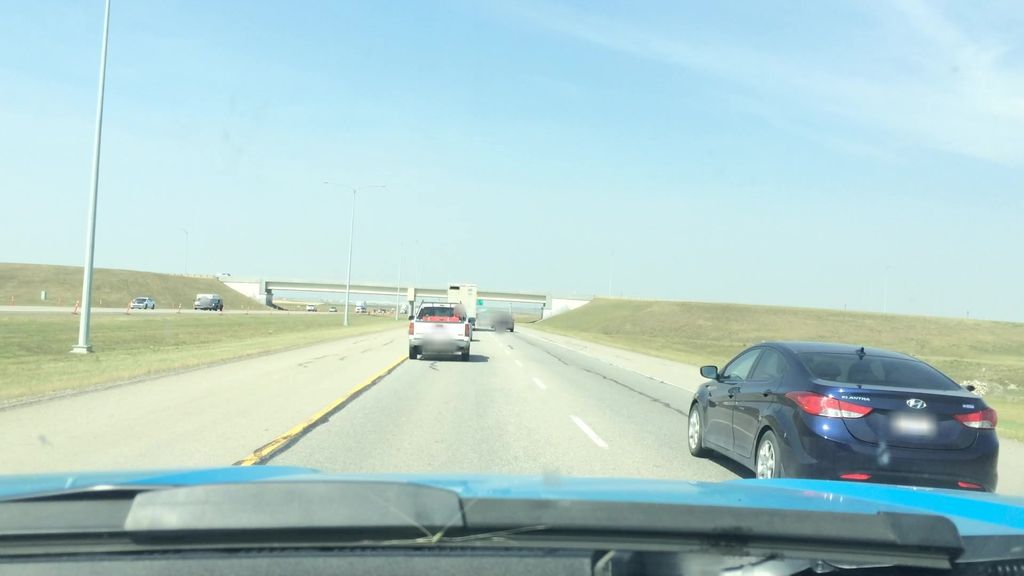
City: calgary